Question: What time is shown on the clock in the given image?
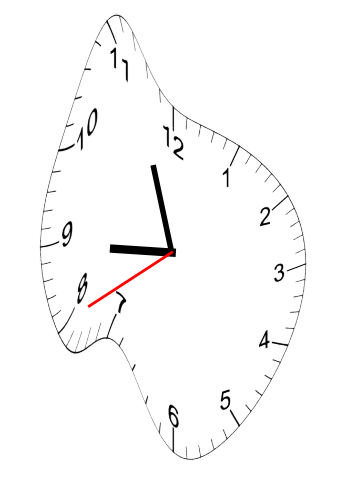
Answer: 08:56:40